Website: bh-photo
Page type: billing-address
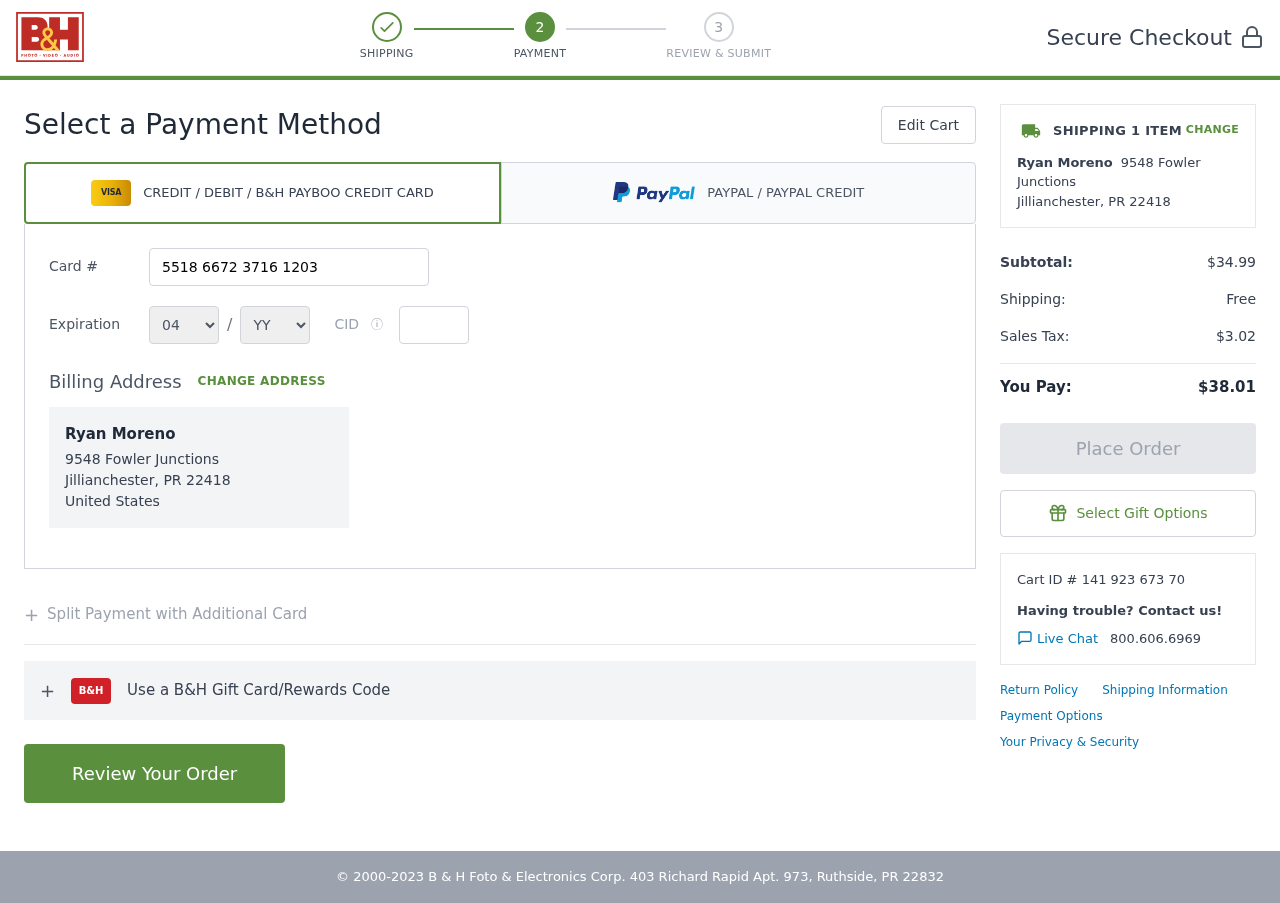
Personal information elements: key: PII_CARD_CVV
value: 053
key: PII_CARD_EXPIRY_MONTH
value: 04
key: PII_CARD_EXPIRY_YEAR
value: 28
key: PII_CARD_NUMBER
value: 5518 6672 3716 1203
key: PII_CITY_STATE_ZIP
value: Jillianchester, PR 22418
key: PII_COUNTRY
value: United States
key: PII_FULLNAME
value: Ryan Moreno
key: PII_STREET
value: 9548 Fowler Junctions
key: PII_FULLNAME2
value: Ryan Moreno
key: PII_STREET2
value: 9548 Fowler Junctions
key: PII_CITY_STATE_ZIP2
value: Jillianchester, PR 22418
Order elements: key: ORDER_NUM_ITEMS
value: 1
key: ORDER_SUBTOTAL
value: $34.99
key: ORDER_SHIPPING_COST
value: Free
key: ORDER_TAX
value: $3.02
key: ORDER_TOTAL
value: $38.01
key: ORDER_ID
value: Cart ID # 141 923 673 70